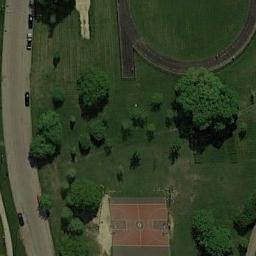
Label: basketball_court